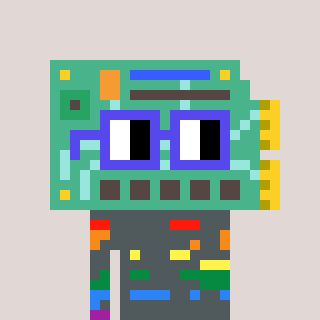
a pixel art character with square blue glasses, a chipboard-shaped head and a bege-colored body on a warm background